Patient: sex M, age 62
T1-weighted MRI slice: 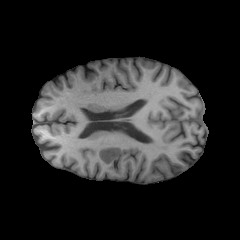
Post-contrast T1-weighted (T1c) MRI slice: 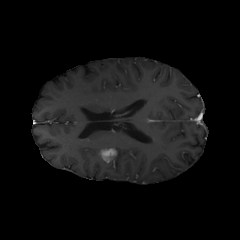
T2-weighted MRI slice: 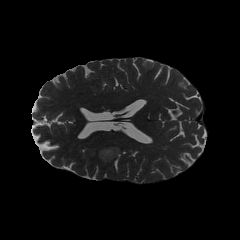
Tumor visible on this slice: yes
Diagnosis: Glioblastoma, IDH-wildtype
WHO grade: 4